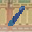
Label: 1